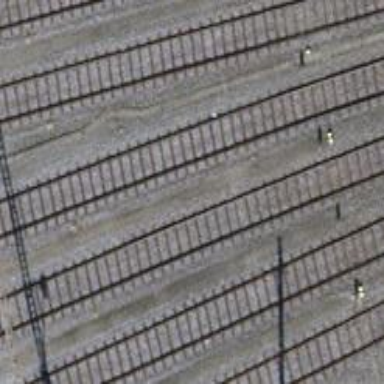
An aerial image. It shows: Rail yard with electrified contact lines for the railway.